Field crop: maize
Growth stage: 2
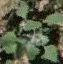
Species: chenopodium